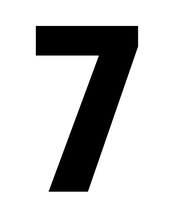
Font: Roboto_Condensed_Black